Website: home-depot
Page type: customer-info-address
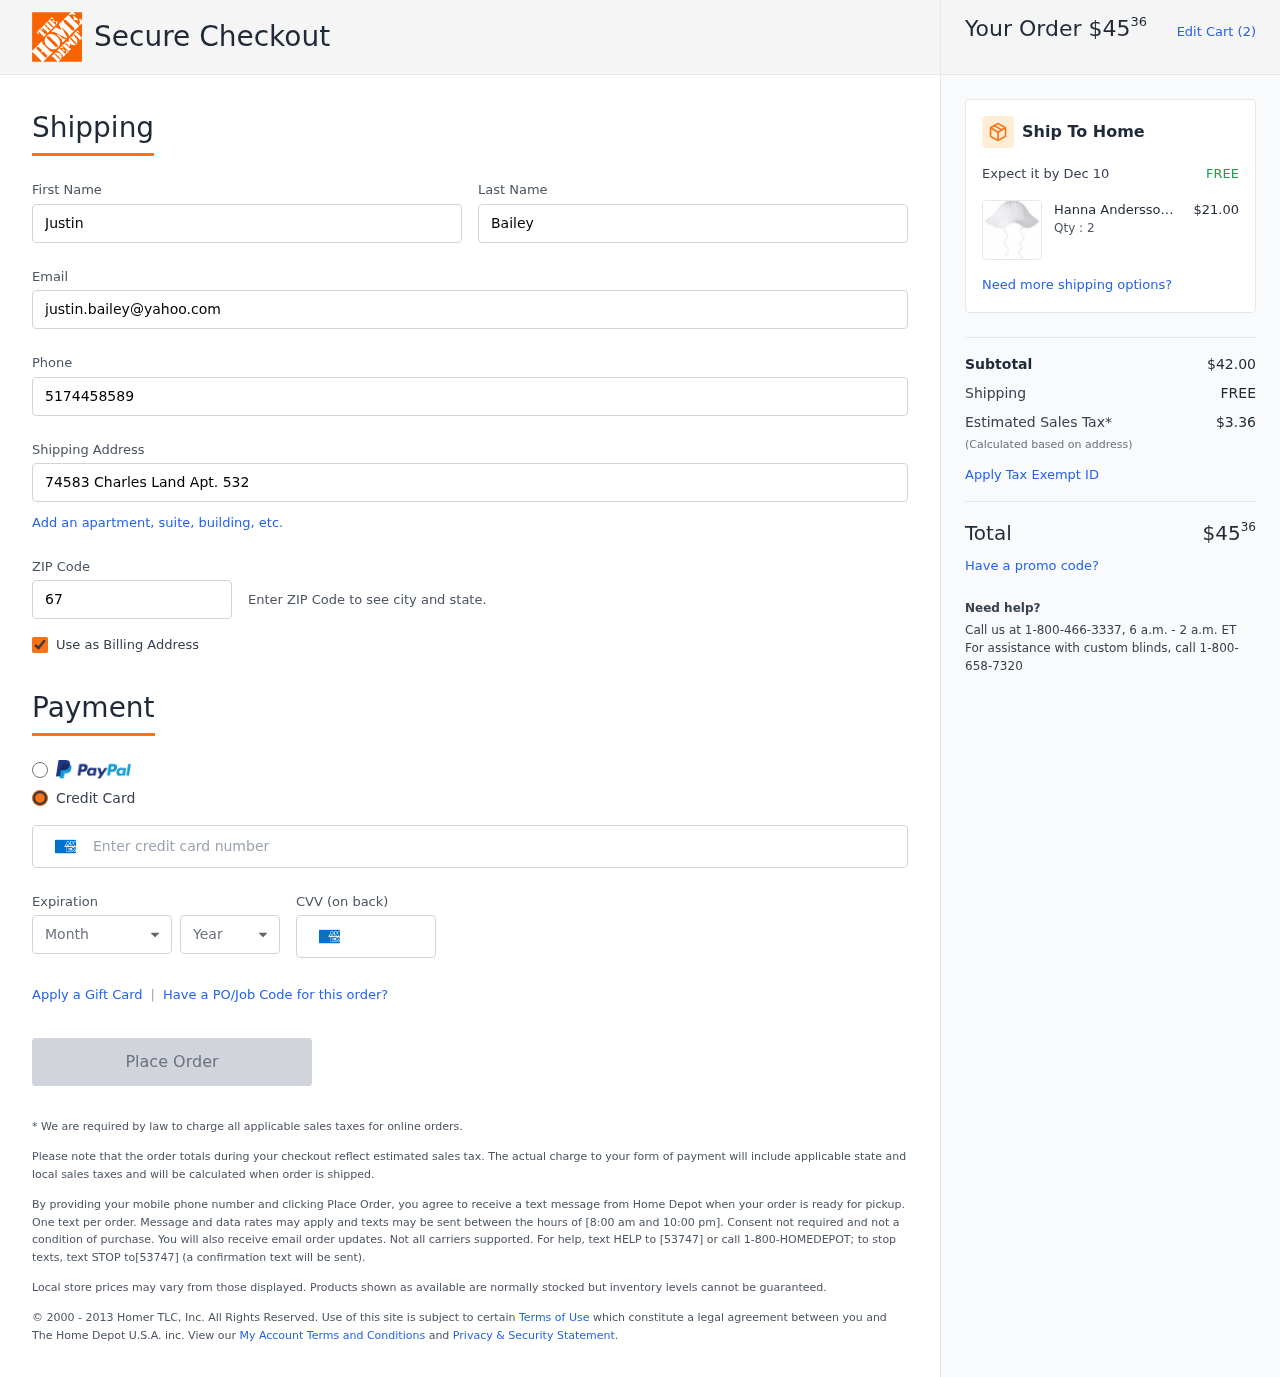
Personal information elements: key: PII_CARD_CVV
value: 2923
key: PII_CARD_EXPIRY_MONTH
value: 04
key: PII_CARD_EXPIRY_YEAR
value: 29
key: PII_CARD_NUMBER
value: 3488 1462 6923 572
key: PII_EMAIL
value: justin.bailey@yahoo.com
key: PII_FIRSTNAME
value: Justin
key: PII_LASTNAME
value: Bailey
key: PII_PHONE
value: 5174458589
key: PII_POSTCODE
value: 67127
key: PII_STREET
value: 74583 Charles Land Apt. 532
Product elements: key: PRODUCT1_BRAND
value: Hanna Andersson
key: PRODUCT1_NAME
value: Moon and Back by Hanna Andersson Infant and Toddler Sun Hat White 1-3 Years
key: PRODUCT1_NAME
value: Moon and Back by Han...
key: PRODUCT1_PRICE
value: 21
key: PRODUCT1_QUANTITY
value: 2
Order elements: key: ORDER_TOTAL
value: $4536
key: ORDER_NUM_ITEMS
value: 2
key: ORDER_DELIVERY_DATE
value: Dec 10
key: ORDER_SUBTOTAL
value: $42.00
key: ORDER_SHIPPING_COST
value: FREE
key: ORDER_TAX
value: $3.36